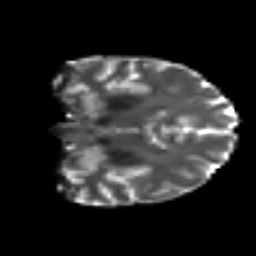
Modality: T2w
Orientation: coronal
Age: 27
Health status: ill
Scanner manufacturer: philips
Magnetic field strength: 3 T
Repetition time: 9 s
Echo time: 0.127 s